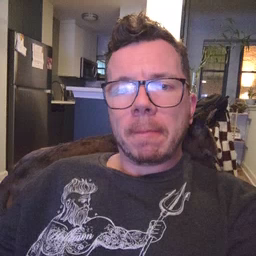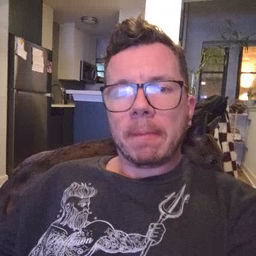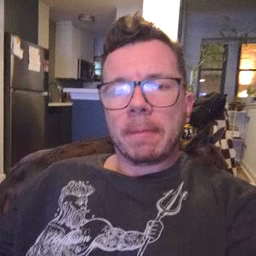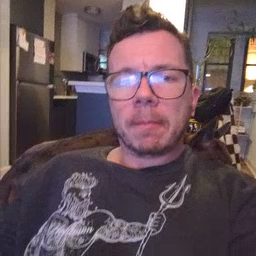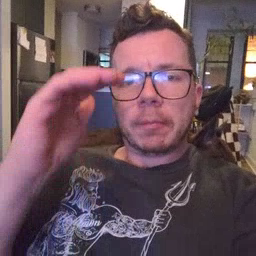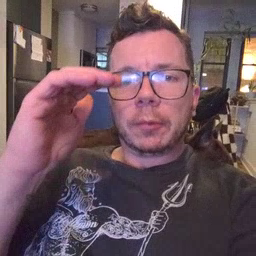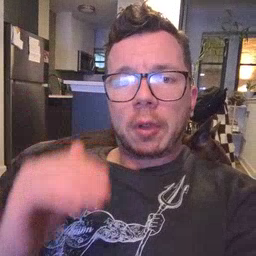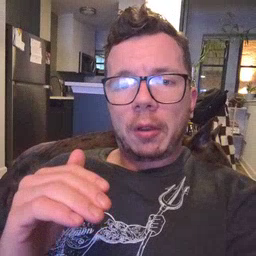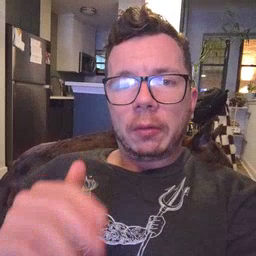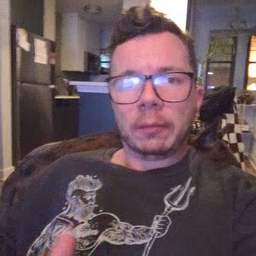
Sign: child